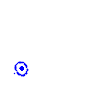
Particle: pion